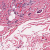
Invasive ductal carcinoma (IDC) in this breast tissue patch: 1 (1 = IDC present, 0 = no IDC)